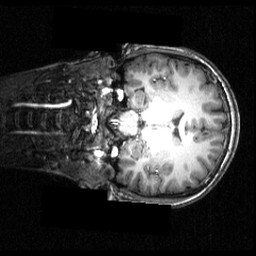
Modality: T1w
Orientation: coronal
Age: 16
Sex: female
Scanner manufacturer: siemens
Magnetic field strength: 3.951 T
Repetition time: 1.5 s
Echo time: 0.00335 s